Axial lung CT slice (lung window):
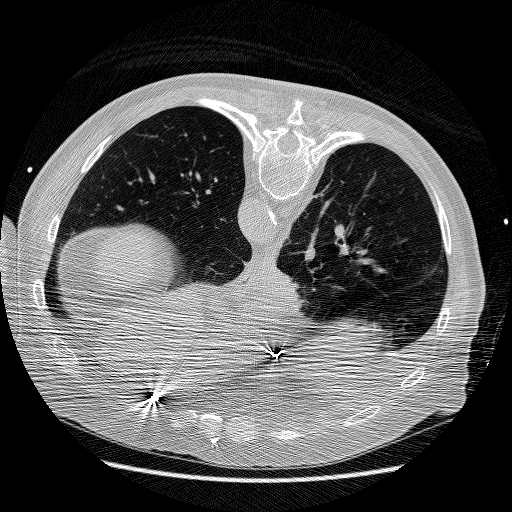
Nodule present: no